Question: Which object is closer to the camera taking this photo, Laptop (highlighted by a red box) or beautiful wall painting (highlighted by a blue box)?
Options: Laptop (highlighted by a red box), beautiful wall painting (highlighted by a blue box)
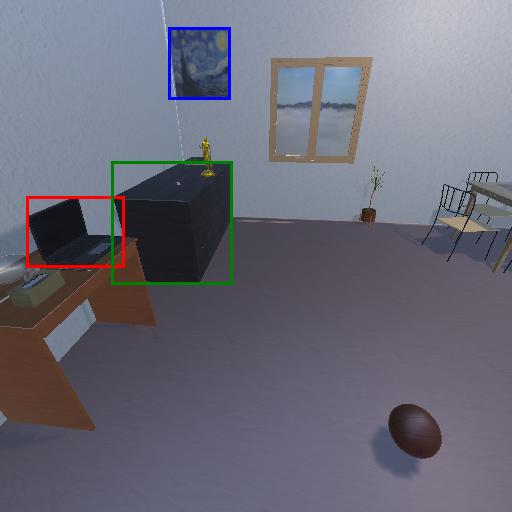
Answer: Laptop (highlighted by a red box)